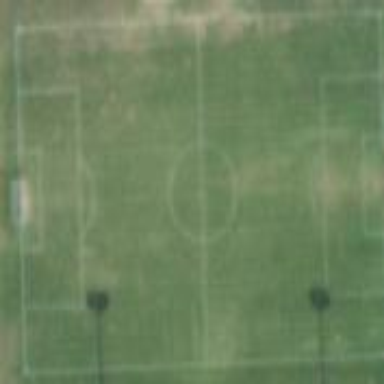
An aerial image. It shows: Soccer pitch for leisure land activities.